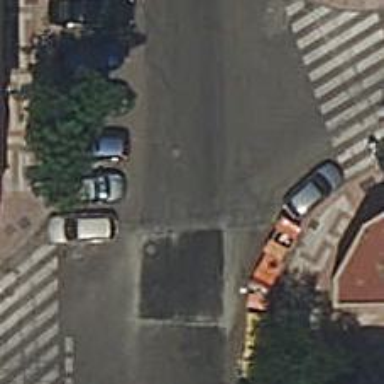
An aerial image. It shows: Pedestrian road.